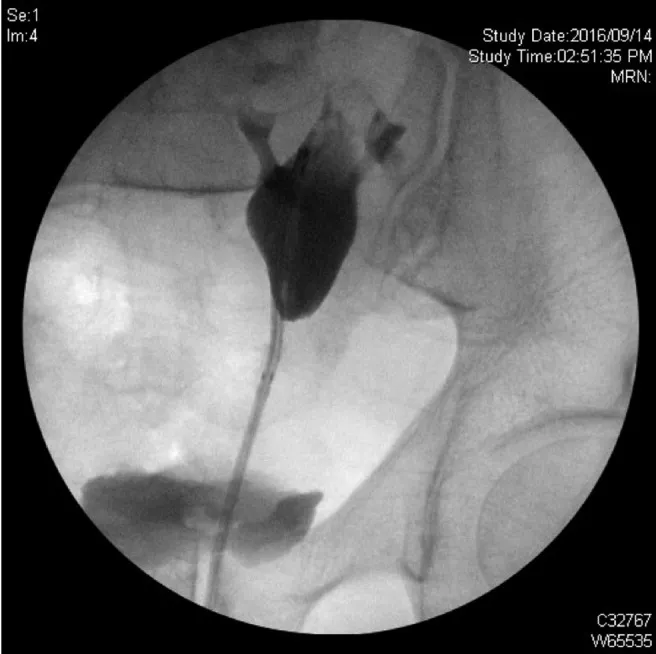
Intraoperative fluoroscopic image of contrast injection through the retained ureteroscope.
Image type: radiology (x_ray)